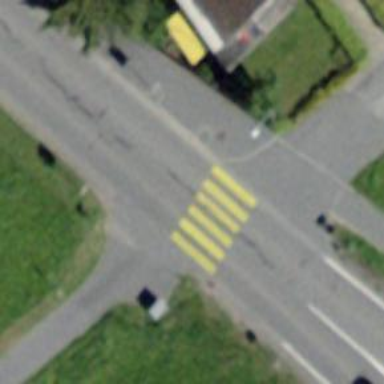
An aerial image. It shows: Marked crossing with zebra stripes on the road.